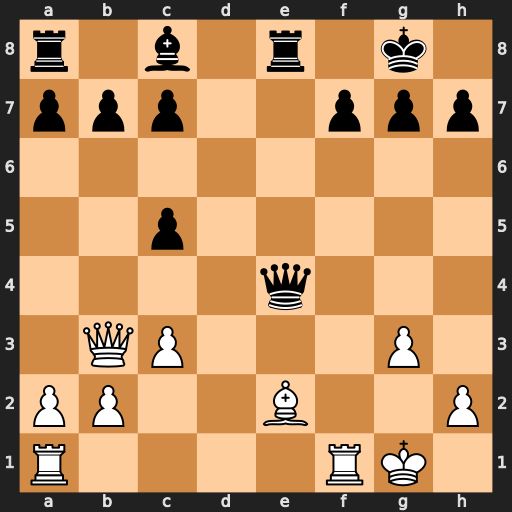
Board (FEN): r1b1r1k1/ppp2ppp/8/2p5/4q3/1QP3P1/PP2B2P/R4RK1
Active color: w
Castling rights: -
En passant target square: -
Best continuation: Qxf7+ Kh8 Qf8+ Rxf8 Rxf8#